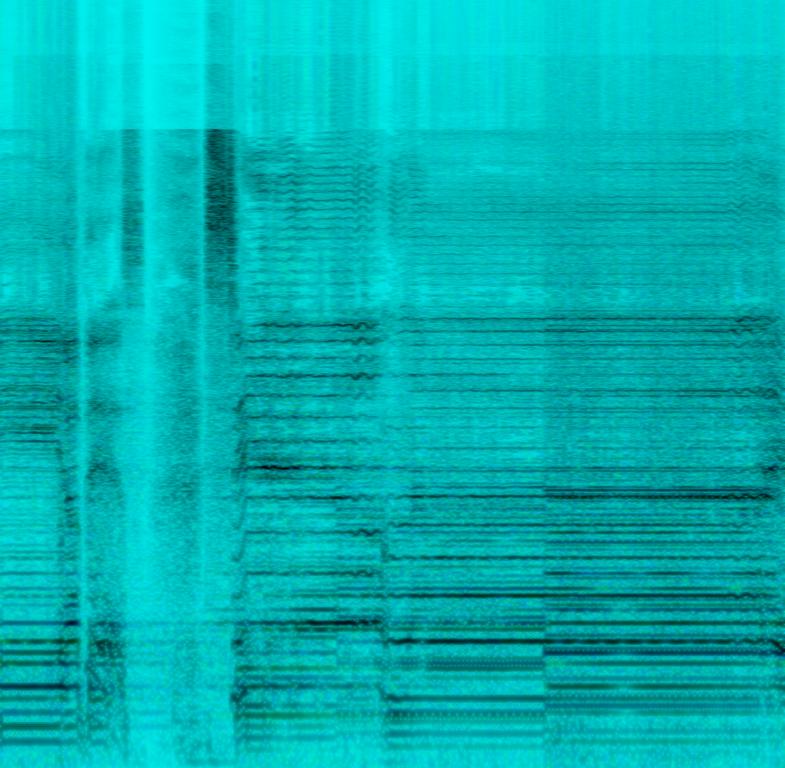
This is a vocal performance from a soap opera soundtrack. There is a female vocalist that is singing with a heavily manipulated voice, most probably through the use of a vocoder. The volume of the track is unnecessarily loud and it peaks frequently. There is an unsettling atmosphere. It could be used in the soundtrack of a horror movie where the protagonist is slowly losing touch with reality.